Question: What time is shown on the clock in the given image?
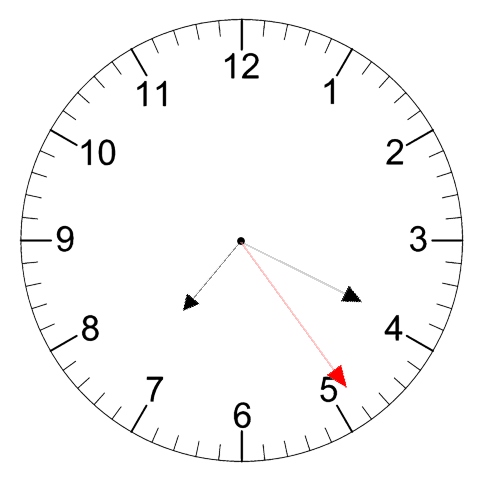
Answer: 07:19:24